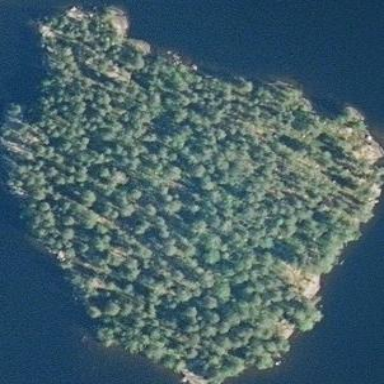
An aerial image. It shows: Image showing island.